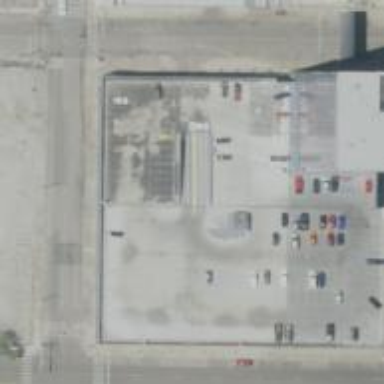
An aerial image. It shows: Multi-storey parking building.